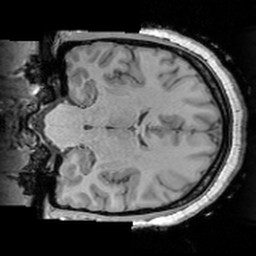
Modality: T1w
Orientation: coronal
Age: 28
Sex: female
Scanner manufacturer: siemens
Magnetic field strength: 3 T
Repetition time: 1.63 s
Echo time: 0.00311 s